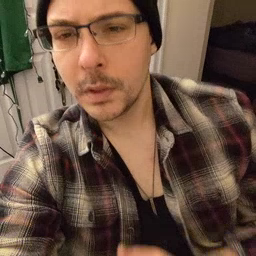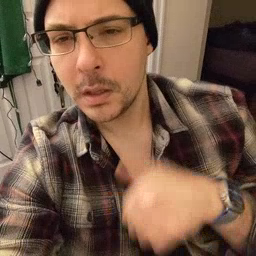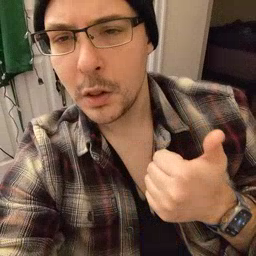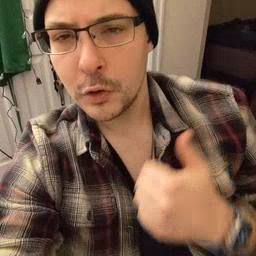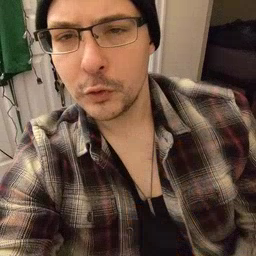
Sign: another